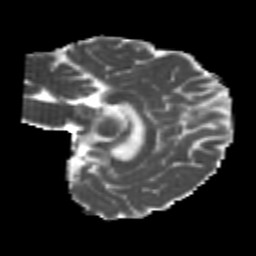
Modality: MD
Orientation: sagittal
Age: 26
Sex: female
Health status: healthy
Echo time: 0.074 s